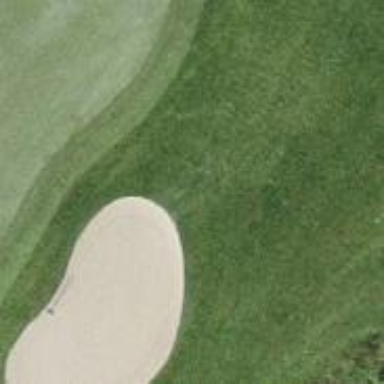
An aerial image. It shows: Sand bunker on golf course.